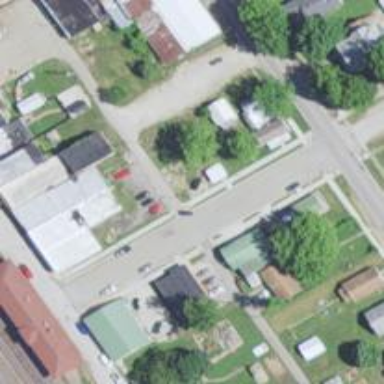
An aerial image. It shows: Alley classified as service road.